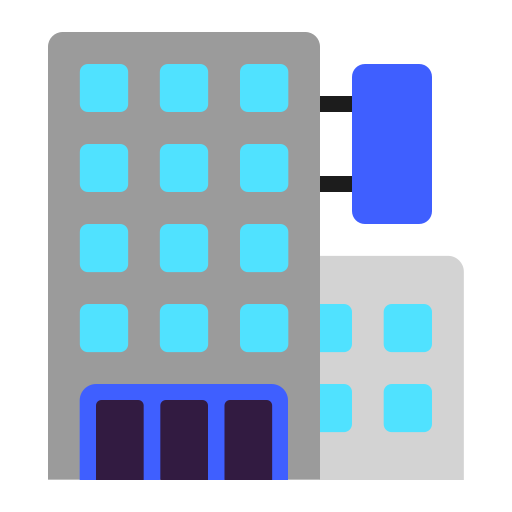
department store flat